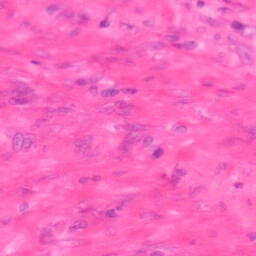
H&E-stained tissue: Colon